Question: I am playing around with facebook application, making them in iframe using coldfusion.
Following is the url of my app <URL>
Instead of going directly going to the permissions page, it goes to the page shown below in picture.

And after clicking on that big 'Facebook' button it goes to ask for applications permission. And once permissions are granted it takes to my website, where I have hosted the application, instead of opening it in Facebook only.
Following is the code of my canvas url <URL>
'''
<cfparam name="client_id" default="1234"> <!---same as app_id --->
<cfparam name="redirect_uri" default="http://www.dkyadav.com/firstOnes/auth/">
<cfparam name="redirect_uri_final" default="http://www.dkyadav.com/firstOnes/">
<cfparam name="scope" default="user_education_history,user_hometown,friends_education_history ">
<cfparam name="client_secret" default="56789"> <!---- App_secret key ---->
<cfif not isdefined('url.code')>
<Cflocation url="https://www.facebook.com/dialog/oauth?client_id=#client_id#&redirect_uri=#redirect_uri#&scope=#scope#" >
<Cfelse>
<Cfif isdefined('url.error')>
<Cfoutput>
#url.error#<br />
Access denied.
</Cfoutput>
<cfelse>
<cfoutput>#url.code#<br />
<cfhttp url="https://graph.facebook.com/oauth/access_token" result="token">
<cfhttpparam name="client_id" value="#client_id#" encoded="no" type="url">
<cfhttpparam name="redirect_uri" value="#redirect_uri#" encoded="no" type="url">
<cfhttpparam name="client_secret" value="#client_secret#" encoded="no" type="url">
<cfhttpparam name="code" value="#url.code#" encoded="no" type="url">
</cfhttp>
<cflocation url="#redirect_uri_final#?#token.filecontent#" addtoken="no">
</cfoutput>
</Cfif>
</cfif>
'''
And in <URL> I look for access_token and have rest of my application.
I does the above said things only for the first time it run. Once its permission get approved, it works normally as expected.
You can try out this app running yourself <URL>
Please help and let me know what I am actually missing. Thanks!!
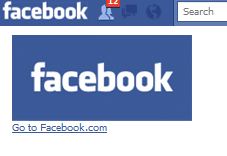
Answer: I think I dont need access_token, I just need oauth_token that I get by Decoding the result I got from submitting my client_id to 'https://www.facebook.com/dialog/oauth....'
Below is the code that I am using:
'''
<cfif isdefined('signed_request')>
<cfoutput>
<cfset b64 = signed_request>
<!--- Split the param by the . --->
<cfset raw_str = ListGetAt(b64, 2, ".")>
<cfset res = Len(raw_str) % 4>
<cfif res eq 2>
<cfset raw_str &= "==">
<cfelseif res eq 3>
<cfset raw_str &= "=">
</cfif>
<!--- Base 64 Decode --->
<cfset result = ToString(BinaryDecode(raw_str, "Base64"))>
<!--- String to JSON --->
<cfset json = DeserializeJSON(result)>
<cfif StructKeyExists(json,'oauth_token')>
<Cfset at = json.oauth_token>
<cfhttp url="https://graph.facebook.com/me/friends?access_token=#at#" result="newsFeed" />
<cfif IsJSON(newsFeed.filecontent)>
<cfset cfData=DeserializeJSON(newsFeed.filecontent)>
<cfdump var = #cfData#>
<cfelse>
filecontent not in json format
</cfif>
<cfelse>
<script>
top.location.href='https://www.facebook.com/dialog/oauth?client_id=12345XXX&redirect_uri=http://apps.facebook.com/test_app/&scope=read_stream,email'
</script>
</cfif>
</cfoutput>
</cfif>
'''